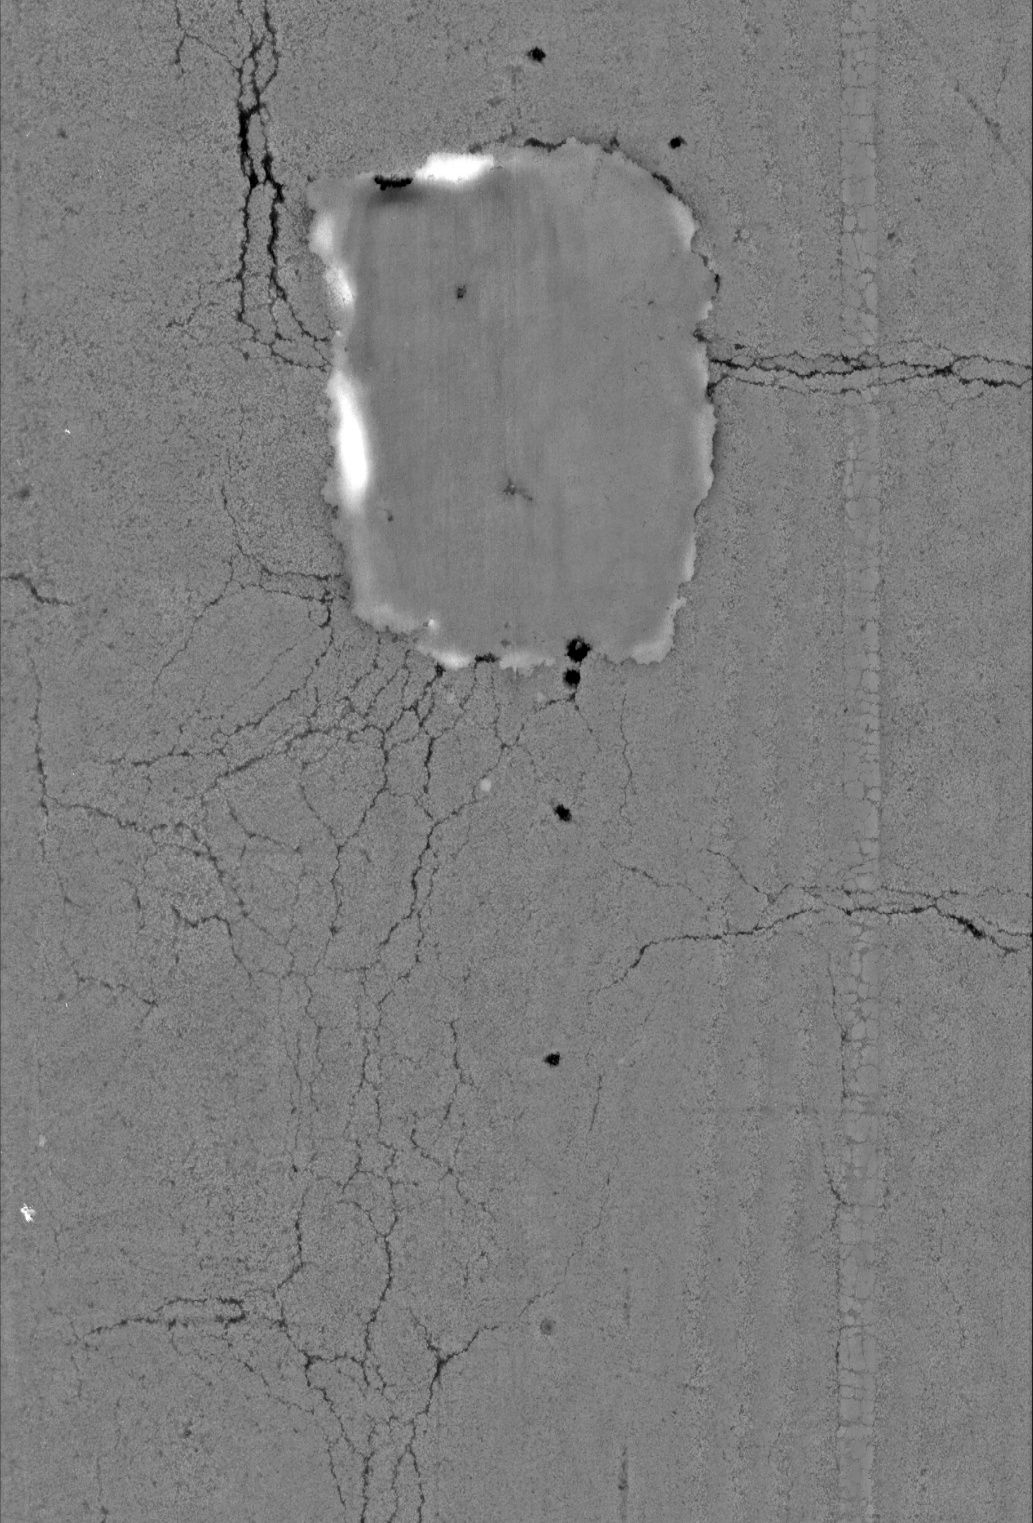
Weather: snowy
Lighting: day
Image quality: very poor
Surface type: walking surface
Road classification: tertiary
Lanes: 1
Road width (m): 31'0"
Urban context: urban centre
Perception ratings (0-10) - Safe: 1.16, Lively: 7.2, Beautiful: 4.32, Boring: 8.01, Depressing: 6.06, Wealthy: 2.78